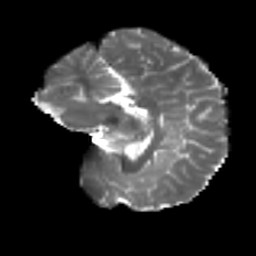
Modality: T2w
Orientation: sagittal
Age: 39
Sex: female
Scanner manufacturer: ge
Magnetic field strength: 3 T
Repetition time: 7.8 s
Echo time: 0.0609 s